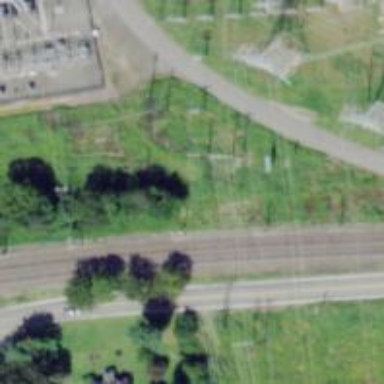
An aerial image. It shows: Power pole.